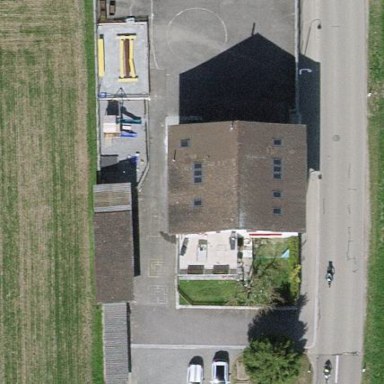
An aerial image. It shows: School building.